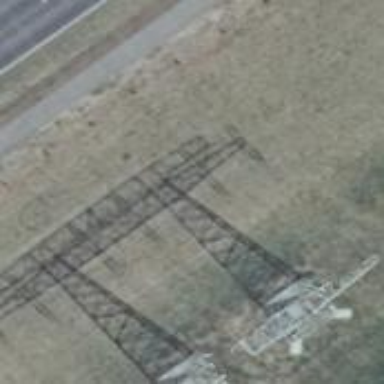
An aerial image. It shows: Power line with three cables.